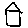
Label: house